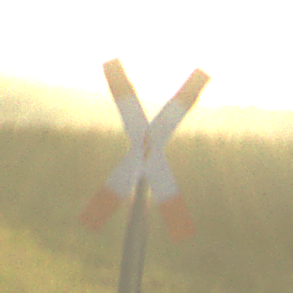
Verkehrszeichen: Andreaskreuz
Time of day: SunriseSunset
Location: Outdoor (RoadRail)
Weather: Clear
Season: NotSpecified
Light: Natural